Question: I'd like to plot a simple grid. Here and there I found that people use 'grid.table'.
I have managed to display my data in the simplest way possible like so:
'''
library("gridExtra")
cmSmall = 5
cmMed = 7
cmBig = 15
df = matrix(ncol=4,nrow=2)
df[1,] = c('Size',"small","medium","large")
df[2,] = c('cm',cmSmall, cmMed, cmBig)
df = as.data.frame(df)
grid.table(df, show.rownames=FALSE, show.colnames=FALSE)
'''

Now, I would like the following:
1. Put 'Size' and 'cm' in bold
2. Add a title (with two rows) for this table (should I somehow add this to a plot?!)
Any idea how to do it?
Many thanks!
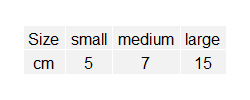
Answer: You can do 1 in a hacky way by moving that column to the row names, displaying it and modifying the styling of the rownames:
'''
grid.table('rownames<-'(df[-1],df[[1]]), gpar.rowtext = gpar(fontface = "bold"),
gpar.rowfill = gpar(fill = "grey95", col = "white"), show.colnames=FALSE)
'''